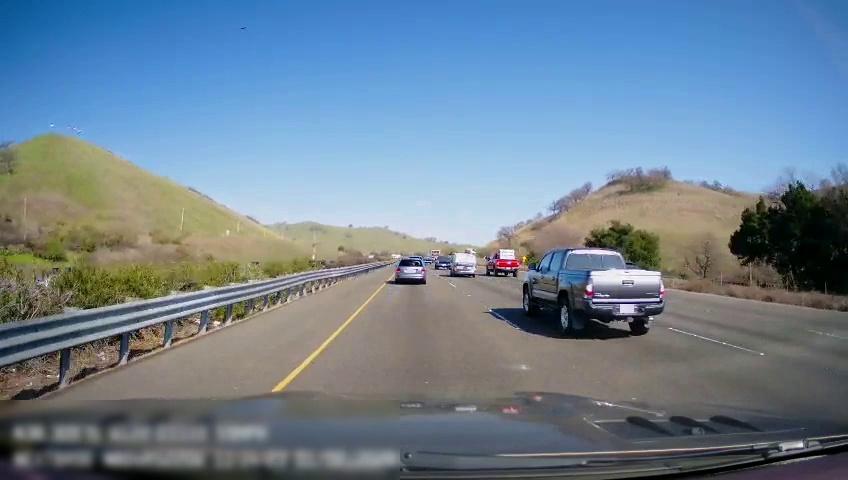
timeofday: Day
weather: Sunny
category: Drivable Space
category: Vehicles | Truck
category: Vehicles | SUV
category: Vehicles | SUV
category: Vehicles | Truck
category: Vehicles | Truck
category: Vehicles | Van
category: Vehicles | Truck
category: Vehicles | SUV
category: Lanes | Current Lane
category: Lanes | Current Lane
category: Lanes | Alternate Lane
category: Lanes | Alternate Lane